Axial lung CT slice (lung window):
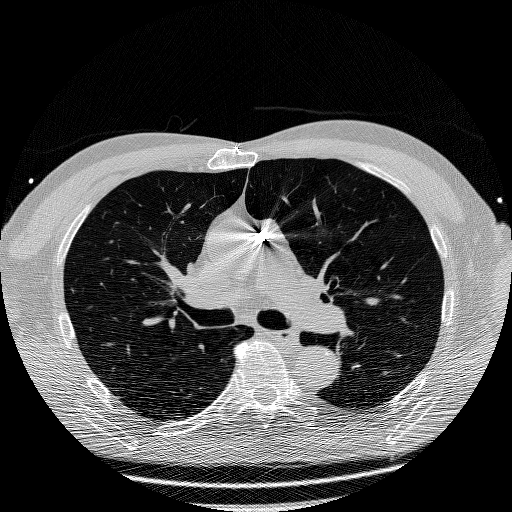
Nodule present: no